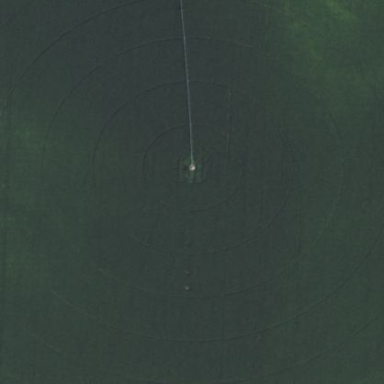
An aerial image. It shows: Farmland with center pivot irrigation system.